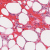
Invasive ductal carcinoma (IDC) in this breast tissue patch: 0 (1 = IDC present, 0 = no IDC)